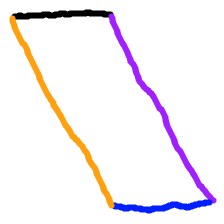
Shape: parallelogram